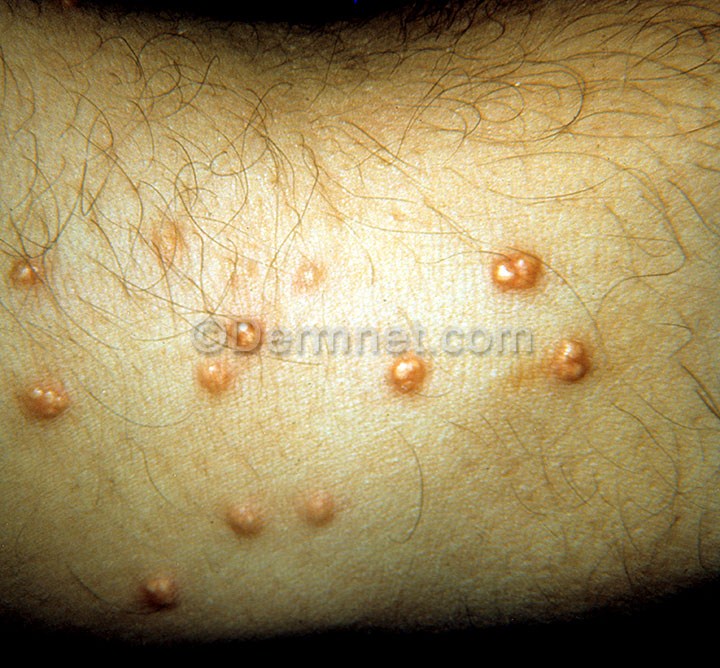
Disease: Systemic Disease